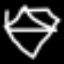
Label: diamond